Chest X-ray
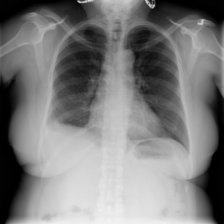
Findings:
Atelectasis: negative
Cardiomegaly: negative
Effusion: negative
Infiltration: negative
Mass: negative
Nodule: negative
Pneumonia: negative
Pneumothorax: negative
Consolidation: negative
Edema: negative
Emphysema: negative
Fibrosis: negative
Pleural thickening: negative
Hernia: negative